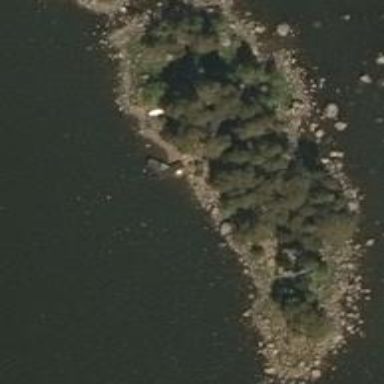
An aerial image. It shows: Islet located along the natural coastline.